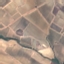
Land use / land cover class: PermanentCrop